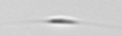
Label: Cylindrotheca_morphotype1